Question: I need help with the slide down animation that Facebook has on iOS that shows errors. In the attached image, it's the view that says "No Internet Connection" in white text on a black background.
It seems to slide down to display an error message, and after a while it slides back up. What is it called, and how can I implement this?

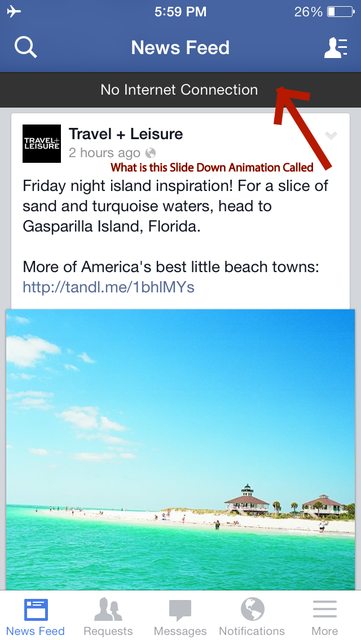
Answer: Check out <URL>.
Some notification classes for iOS:
<URL>
<URL>
<URL>